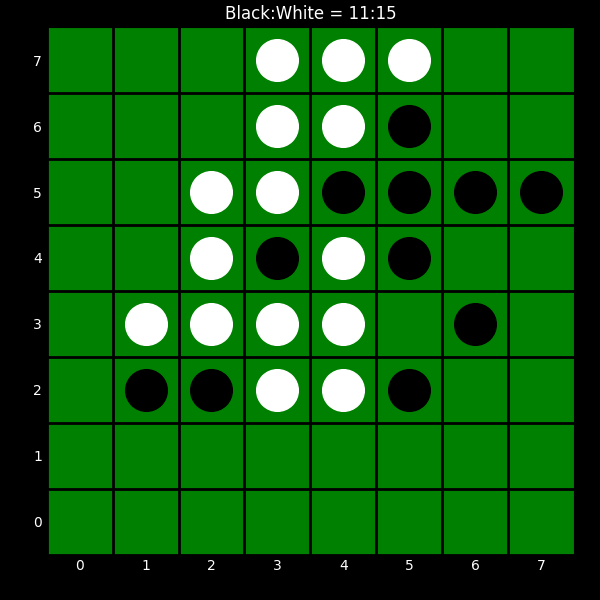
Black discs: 11
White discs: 15